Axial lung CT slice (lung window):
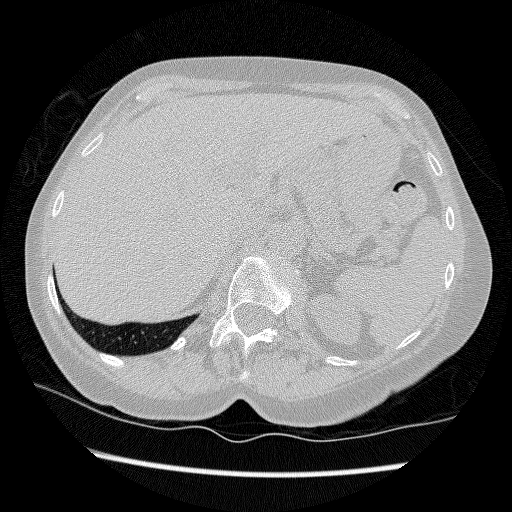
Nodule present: no